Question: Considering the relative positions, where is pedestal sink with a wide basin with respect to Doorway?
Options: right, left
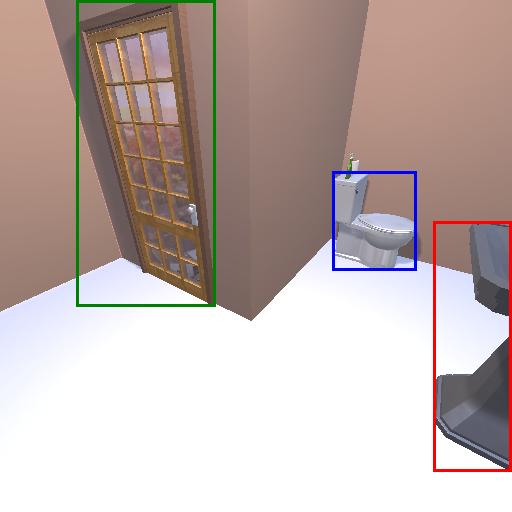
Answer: right